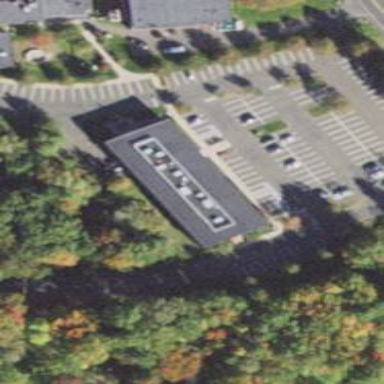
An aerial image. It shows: Building.